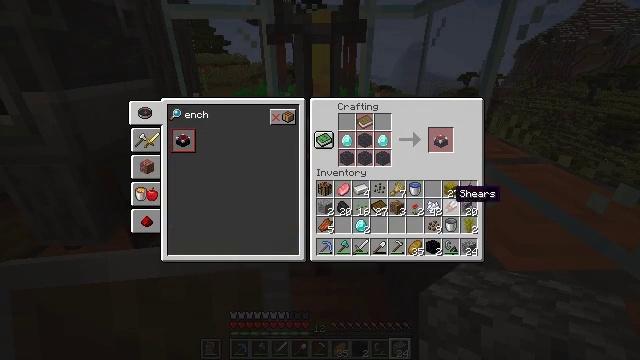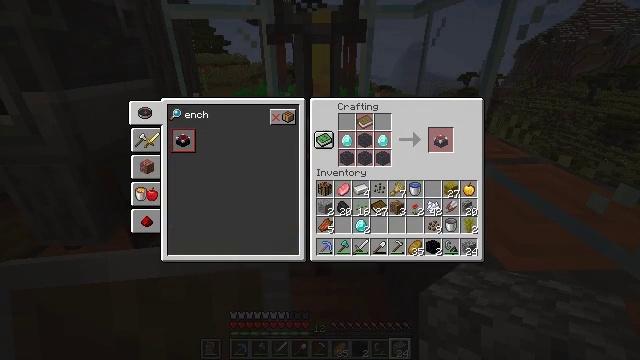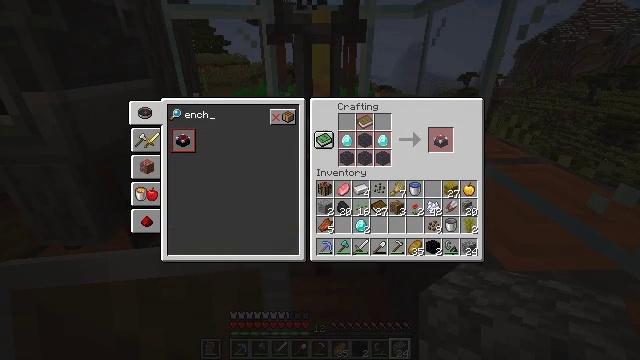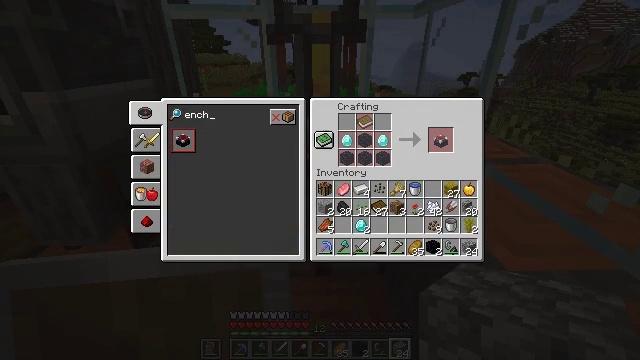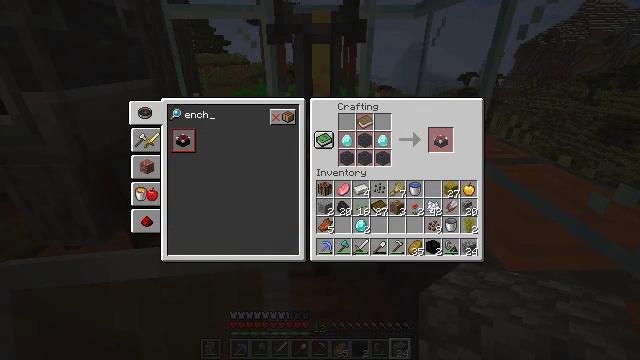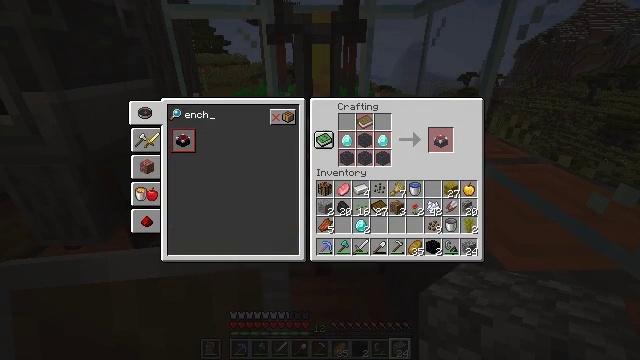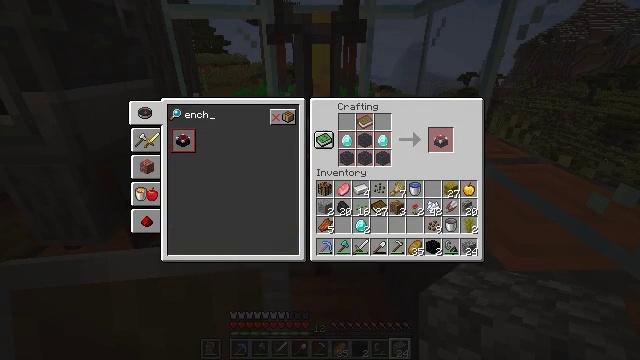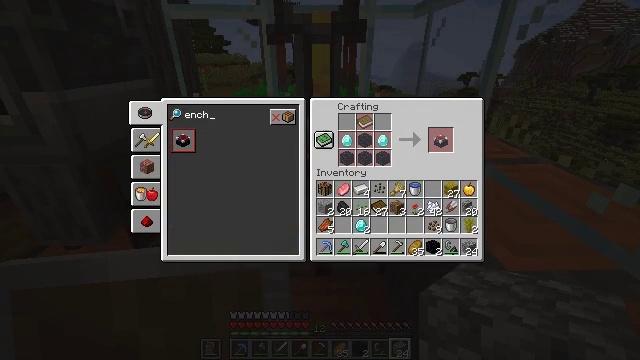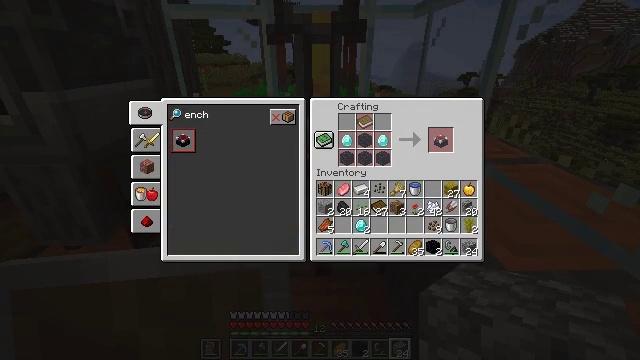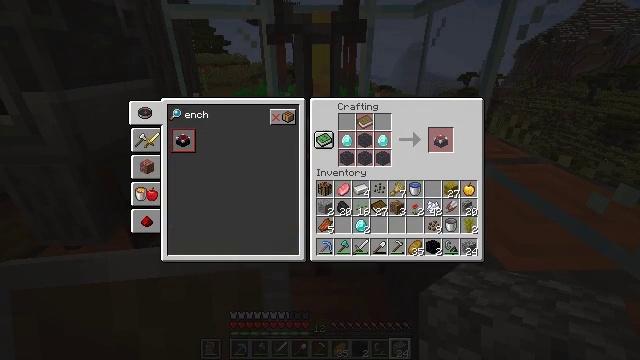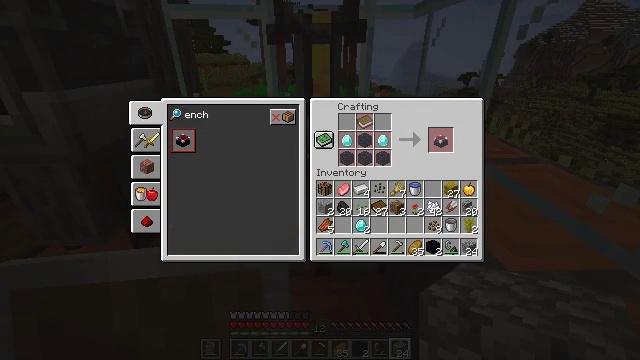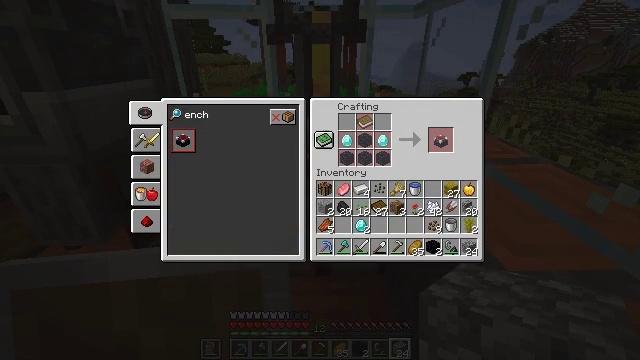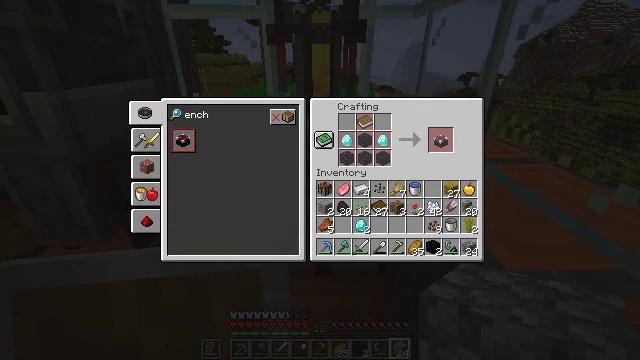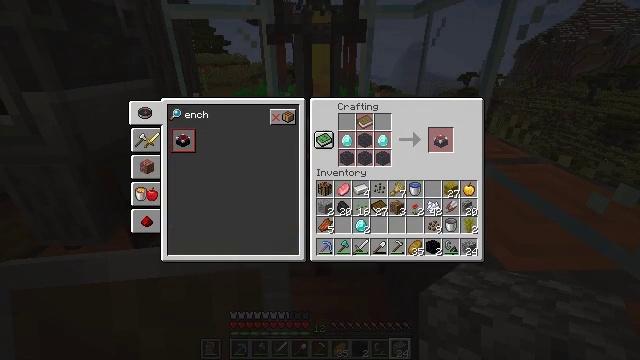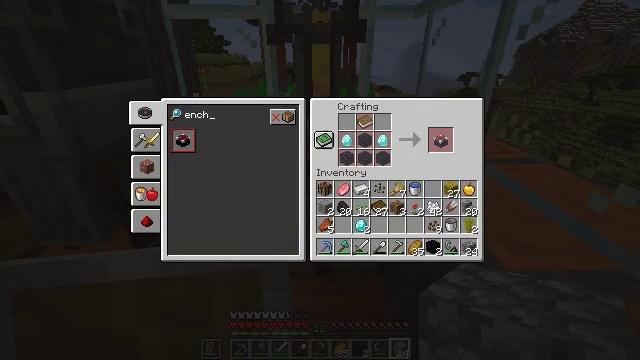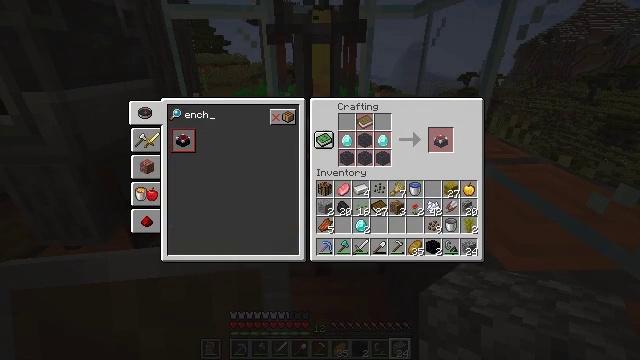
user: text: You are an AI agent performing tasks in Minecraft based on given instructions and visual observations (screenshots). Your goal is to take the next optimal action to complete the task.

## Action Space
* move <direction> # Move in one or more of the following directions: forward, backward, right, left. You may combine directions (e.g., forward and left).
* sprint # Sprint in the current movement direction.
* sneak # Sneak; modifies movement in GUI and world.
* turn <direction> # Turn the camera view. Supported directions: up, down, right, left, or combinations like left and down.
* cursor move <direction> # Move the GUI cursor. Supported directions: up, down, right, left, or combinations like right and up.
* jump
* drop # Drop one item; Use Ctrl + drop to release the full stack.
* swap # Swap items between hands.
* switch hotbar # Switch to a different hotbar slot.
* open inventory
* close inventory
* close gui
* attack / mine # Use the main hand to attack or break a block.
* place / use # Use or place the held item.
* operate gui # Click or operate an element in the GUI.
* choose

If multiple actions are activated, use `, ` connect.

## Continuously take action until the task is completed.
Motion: motion action
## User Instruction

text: Create an enchanting table with your crafting setup.
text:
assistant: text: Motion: cursor move right and up
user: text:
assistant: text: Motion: cursor move right and up
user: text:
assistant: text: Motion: cursor move up
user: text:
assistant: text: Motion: cursor move up
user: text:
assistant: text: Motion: no_op
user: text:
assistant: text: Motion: no_op
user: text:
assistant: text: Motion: cursor move up
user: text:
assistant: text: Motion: cursor move up
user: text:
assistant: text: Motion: cursor move up
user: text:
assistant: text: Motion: no_op
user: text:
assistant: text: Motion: no_op
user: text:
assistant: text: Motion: no_op
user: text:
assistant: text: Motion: cursor move left
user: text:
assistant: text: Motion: cursor move left and down
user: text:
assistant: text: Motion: cursor move left and down
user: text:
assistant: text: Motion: cursor move left and down
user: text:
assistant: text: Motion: cursor move left and down
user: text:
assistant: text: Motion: cursor move left and down
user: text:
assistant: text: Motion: cursor move left
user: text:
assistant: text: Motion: no_op
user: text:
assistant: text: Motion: no_op
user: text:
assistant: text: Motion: no_op
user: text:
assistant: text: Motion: no_op
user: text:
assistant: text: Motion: no_op
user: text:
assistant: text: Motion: no_op
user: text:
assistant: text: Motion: cursor move right and up
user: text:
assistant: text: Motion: no_op
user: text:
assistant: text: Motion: turn left, close gui
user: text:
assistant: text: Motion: turn left
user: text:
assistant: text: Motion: turn left and down